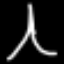
Label: The Eiffel Tower